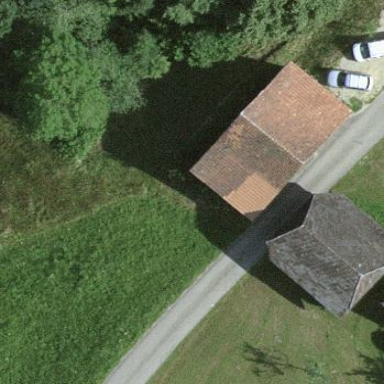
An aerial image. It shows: Barn.